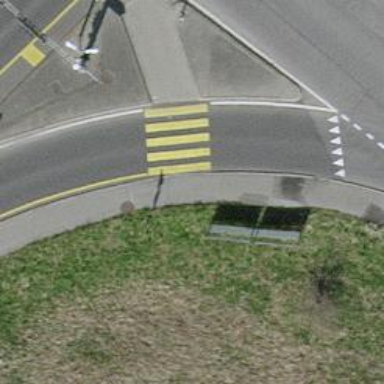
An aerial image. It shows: Paved footway with marked crossing.